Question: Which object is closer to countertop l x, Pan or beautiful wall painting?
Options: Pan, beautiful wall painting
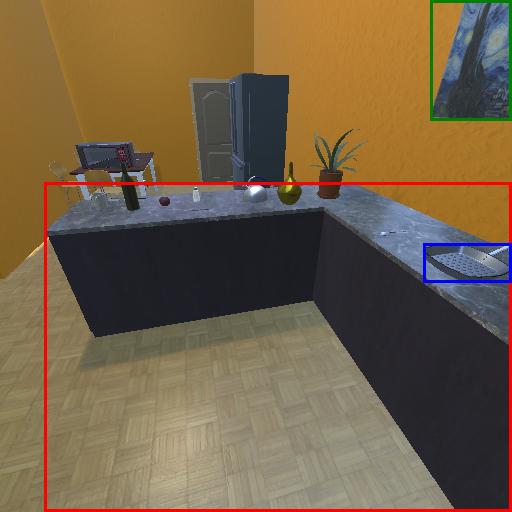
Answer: Pan